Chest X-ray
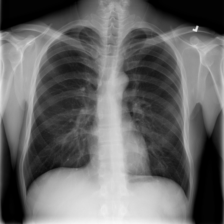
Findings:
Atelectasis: negative
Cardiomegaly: negative
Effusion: negative
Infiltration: positive
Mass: negative
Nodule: negative
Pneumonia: negative
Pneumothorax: negative
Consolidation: negative
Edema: negative
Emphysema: negative
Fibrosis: negative
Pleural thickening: negative
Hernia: negative